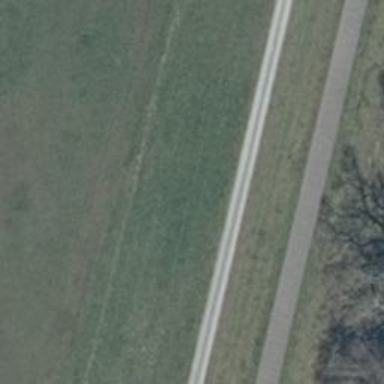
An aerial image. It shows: Path with gravel surface and grade2 tracktype. It has embankment.